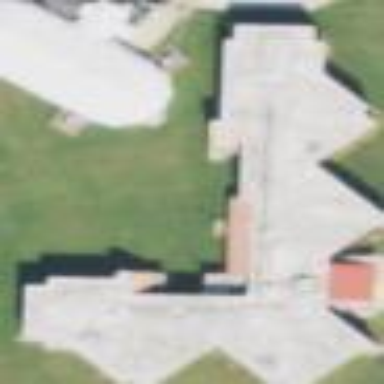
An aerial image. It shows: Prison building.